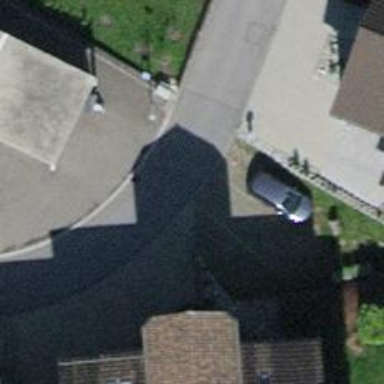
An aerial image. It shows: Smoothly paved residential road.